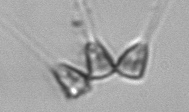
Label: Asterionellopsis_glacialis